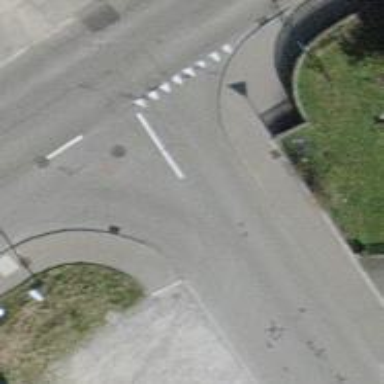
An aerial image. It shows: Uncontrolled zebra crossing with central island.